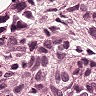
Metastatic tissue present: yes